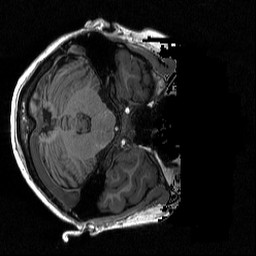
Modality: T1w
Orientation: axial
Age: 22
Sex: female
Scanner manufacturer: siemens
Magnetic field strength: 3 T
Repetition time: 2.3 s
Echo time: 0.00298 s